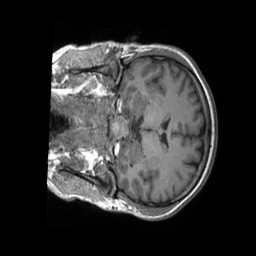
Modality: T1w
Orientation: coronal